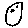
Label: moon